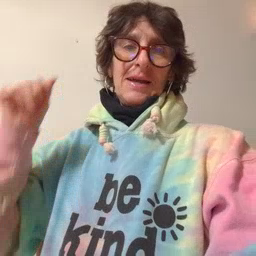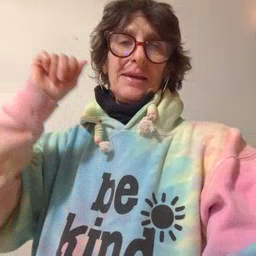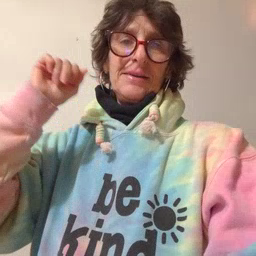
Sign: aunt